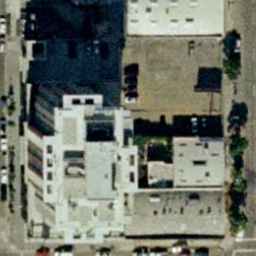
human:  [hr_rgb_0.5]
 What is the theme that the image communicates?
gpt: buildings